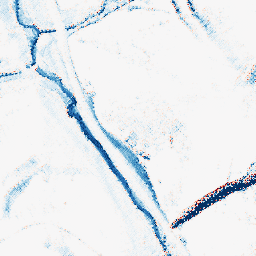
Category: morphological
Decomposition family: morphological_diamond
Decomposition parameters: operation: closing
radius: 10
Upsampling method: regularized
Upsampling parameters: scale: 2
lambda_reg: 0.1
Upsampling scale: 2